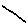
Label: line